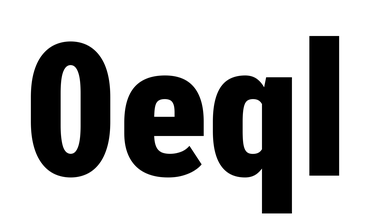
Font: Roboto_Condensed_Black